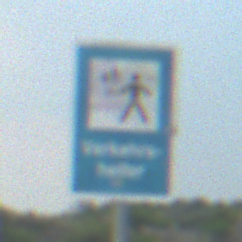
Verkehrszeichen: Verkehrshelfer
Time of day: MorningAfternoon
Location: Outdoor (Nature)
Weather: PartlyCloudy
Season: NotSpecified
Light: Natural